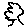
Label: tree